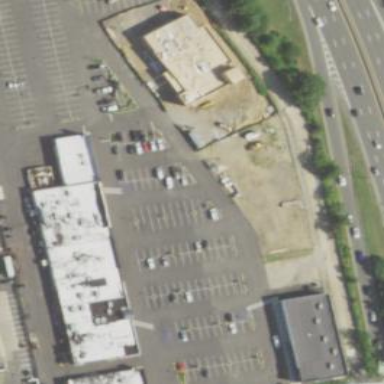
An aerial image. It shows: Retail area.